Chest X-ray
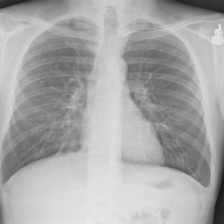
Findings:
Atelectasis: negative
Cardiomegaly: negative
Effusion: negative
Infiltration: negative
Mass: negative
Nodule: negative
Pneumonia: negative
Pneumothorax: negative
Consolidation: negative
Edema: negative
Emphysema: negative
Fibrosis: negative
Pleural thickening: negative
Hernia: negative